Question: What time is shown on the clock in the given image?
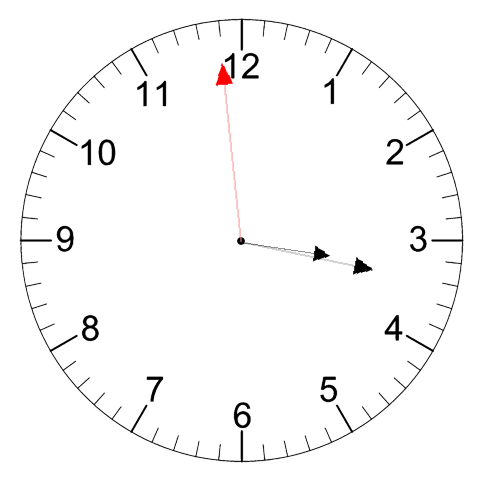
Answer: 03:16:59